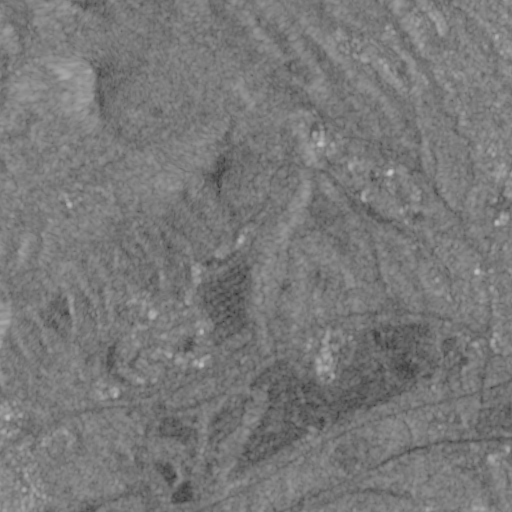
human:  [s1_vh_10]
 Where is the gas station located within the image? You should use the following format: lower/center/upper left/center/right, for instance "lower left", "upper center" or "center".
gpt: The gas station is located in the lower right of the image.
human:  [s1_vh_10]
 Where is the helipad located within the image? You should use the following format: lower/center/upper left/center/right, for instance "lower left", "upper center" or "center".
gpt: The helipad is located in the center of the image.
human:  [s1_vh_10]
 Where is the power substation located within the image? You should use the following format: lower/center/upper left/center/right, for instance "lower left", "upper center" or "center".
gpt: The power substation is located in the upper center of the image.
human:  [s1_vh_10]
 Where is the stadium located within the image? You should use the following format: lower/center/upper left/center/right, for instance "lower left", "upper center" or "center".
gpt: The stadium is located in the lower left of the image.
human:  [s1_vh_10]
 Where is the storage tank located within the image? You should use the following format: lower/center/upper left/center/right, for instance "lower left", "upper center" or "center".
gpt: The storage tank is located in the center right of the image.
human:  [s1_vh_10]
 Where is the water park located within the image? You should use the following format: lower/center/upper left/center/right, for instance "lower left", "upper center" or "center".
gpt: The water park is located in the center right of the image.
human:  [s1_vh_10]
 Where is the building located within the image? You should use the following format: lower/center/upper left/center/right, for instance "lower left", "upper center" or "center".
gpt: There is no building in the image.

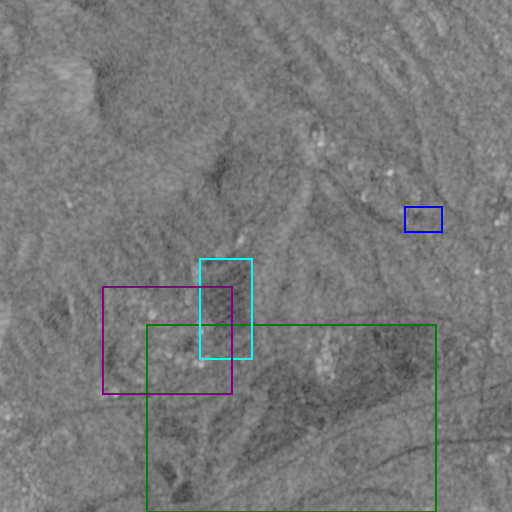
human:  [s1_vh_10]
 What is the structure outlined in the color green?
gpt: The structure outlined in green is a park.
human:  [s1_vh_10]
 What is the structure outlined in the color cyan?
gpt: The structure outlined in cyan is a parking lot.
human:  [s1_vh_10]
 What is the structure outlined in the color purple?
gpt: The structure outlined in purple is a theme park.
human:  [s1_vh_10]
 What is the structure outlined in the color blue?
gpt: The structure outlined in blue is a water park.
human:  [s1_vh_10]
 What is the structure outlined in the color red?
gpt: There is no red outline.